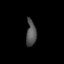
Tissue: lung
Cell type: Endothelial cells
Senescence score: 0.5506
Nuclear area (px): 253
Mean DAPI intensity: 83.273